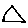
Label: triangle